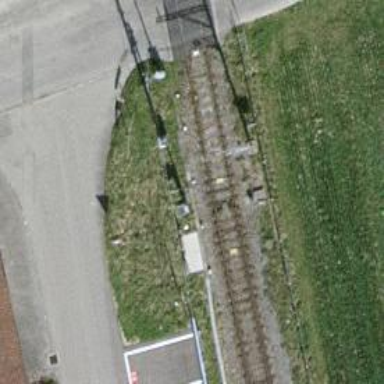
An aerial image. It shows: Railway switch.